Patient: sex F, age 19
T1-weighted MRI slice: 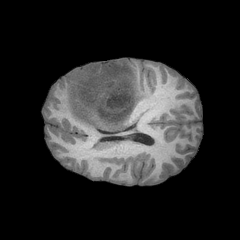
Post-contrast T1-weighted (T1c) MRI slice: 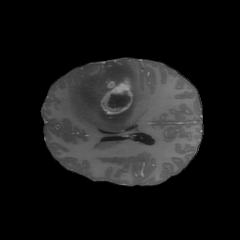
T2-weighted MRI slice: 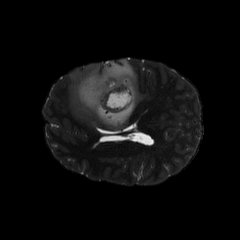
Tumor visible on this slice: yes
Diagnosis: Astrocytoma, IDH-mutant
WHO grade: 4